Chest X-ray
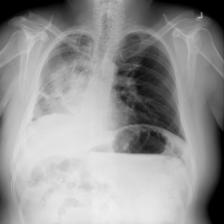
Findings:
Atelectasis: negative
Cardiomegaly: negative
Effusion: positive
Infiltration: positive
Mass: negative
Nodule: negative
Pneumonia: negative
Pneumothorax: negative
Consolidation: negative
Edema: negative
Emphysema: negative
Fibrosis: negative
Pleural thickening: negative
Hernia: negative